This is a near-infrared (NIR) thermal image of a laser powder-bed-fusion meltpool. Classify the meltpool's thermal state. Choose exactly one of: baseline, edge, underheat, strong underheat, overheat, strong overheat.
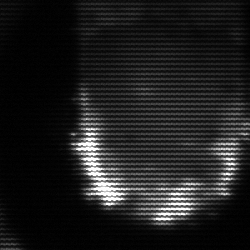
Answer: baseline